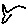
Label: fish